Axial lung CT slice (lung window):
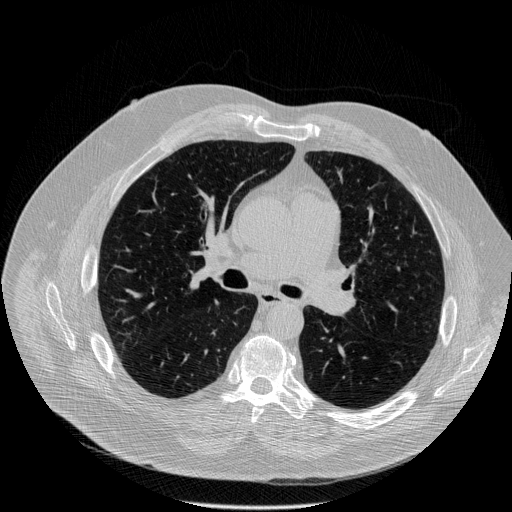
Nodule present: no